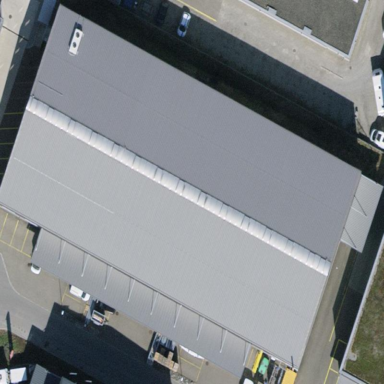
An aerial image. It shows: Industrial building.